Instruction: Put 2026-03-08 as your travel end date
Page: home
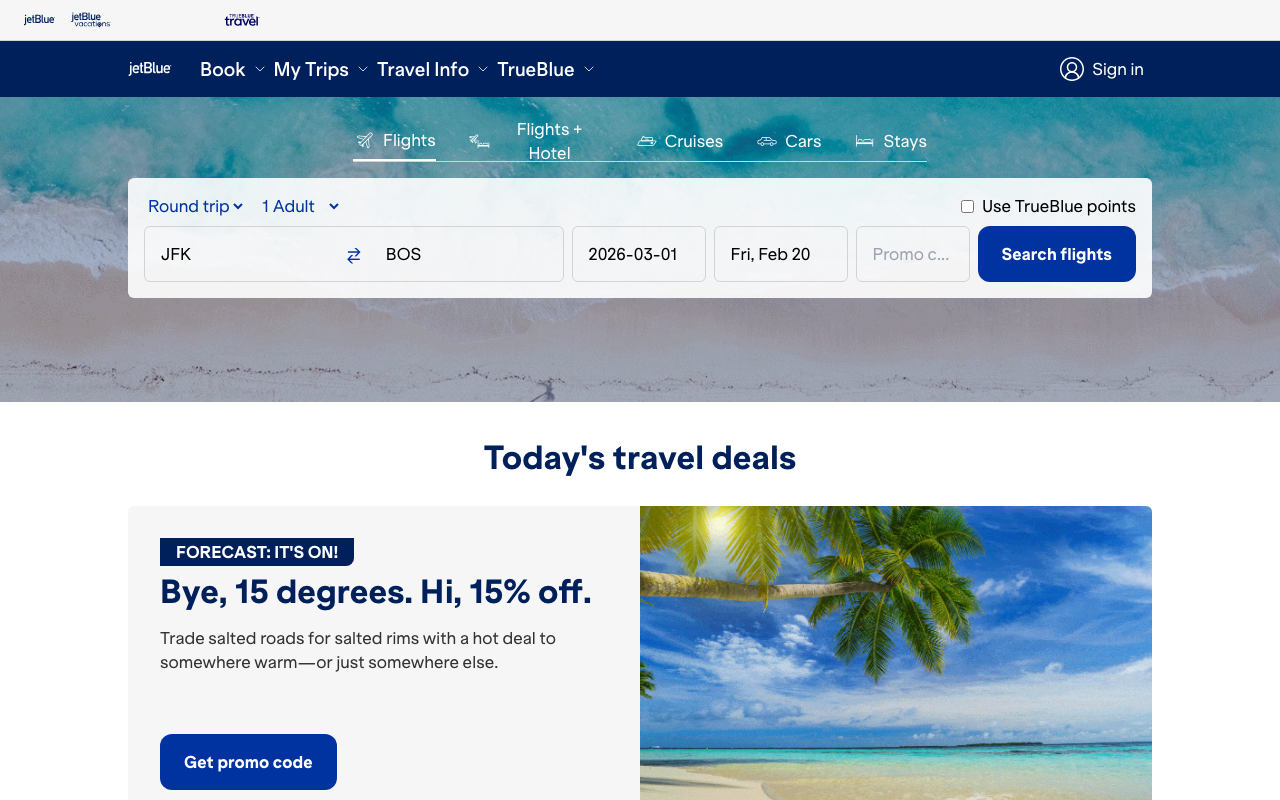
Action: type